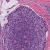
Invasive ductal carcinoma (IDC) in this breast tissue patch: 1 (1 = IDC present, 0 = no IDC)